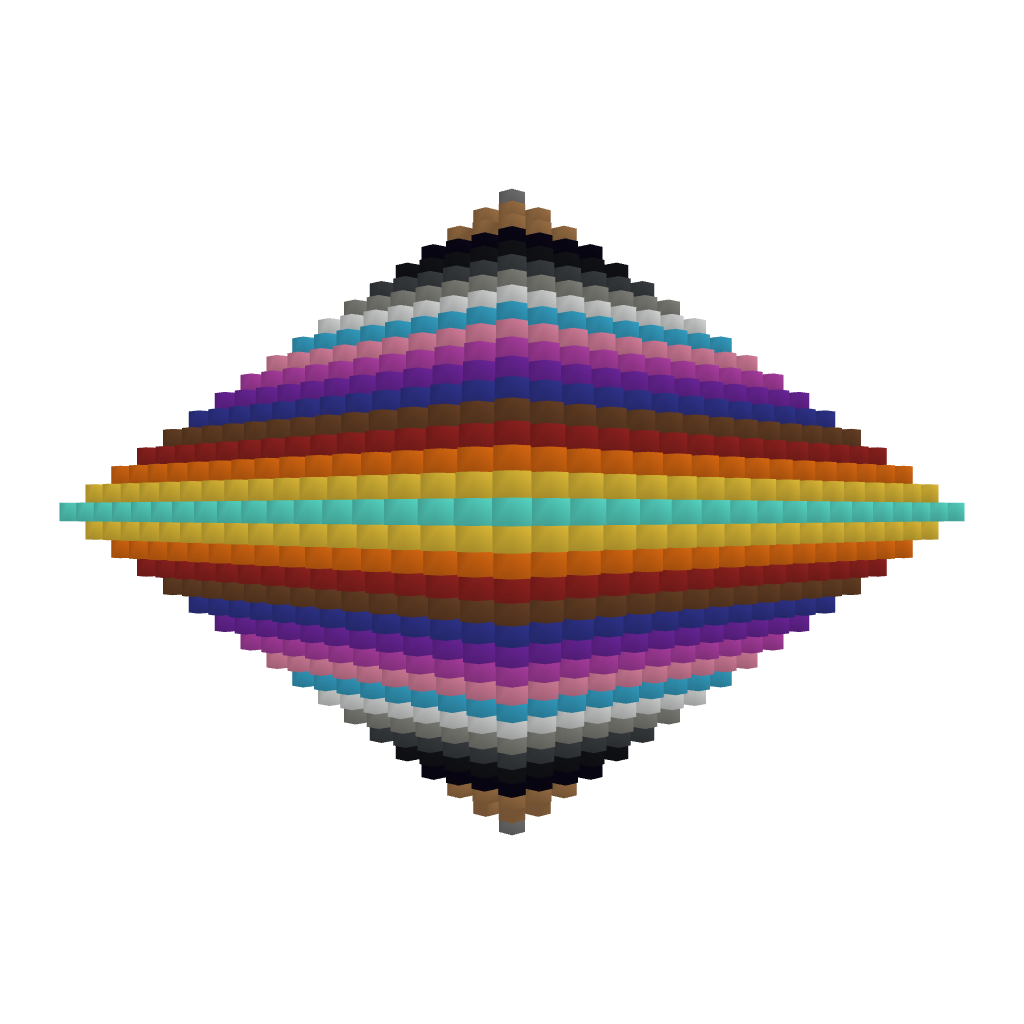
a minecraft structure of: Artistic Rainbow Pyramid 2